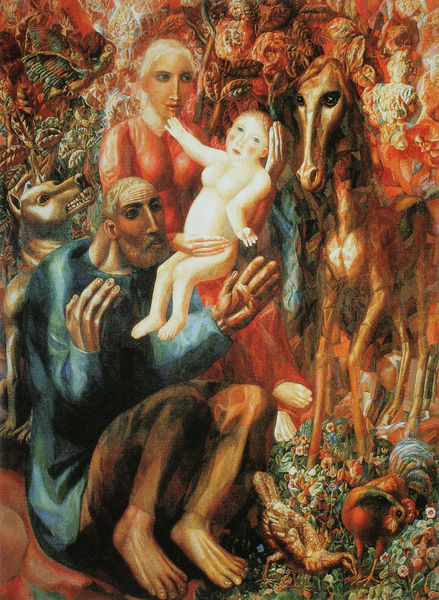
Titel: Bauernfamilie
Künstler: Pawel Filonow
Standort: St. Petersburg
Institution: Russisches Museum
Schlagwörter: akt, blau, blätter, fuß, gemälde, mann, nackt, vogel, weiß, wolf, gelb, grün, blume, blumen, braun, bunt, finger, frau, kleid, licht, nase, orange, blüten, hund, rot, tiere, wiese, bart, blond, augen, bibel, kleidung, hände, strauch, vögel, sträucher, mantel, sitzend, familie, kind, mutter, vater, pflanze, pflanzen, wald, esel, pferd, füße, abstrakt, baby, abstraktion, nacktheit, paradies, gebiss, fasan, jesus, pieta, hahn, huhn, maria, josef, joseph, gockel, henne, hühner, heilige familie, jesuskind, dschungel, jusus, maria und josef, schungel, joseph jesuskind, famielei, jesur, jesus und familie, heilige familie mit pferd